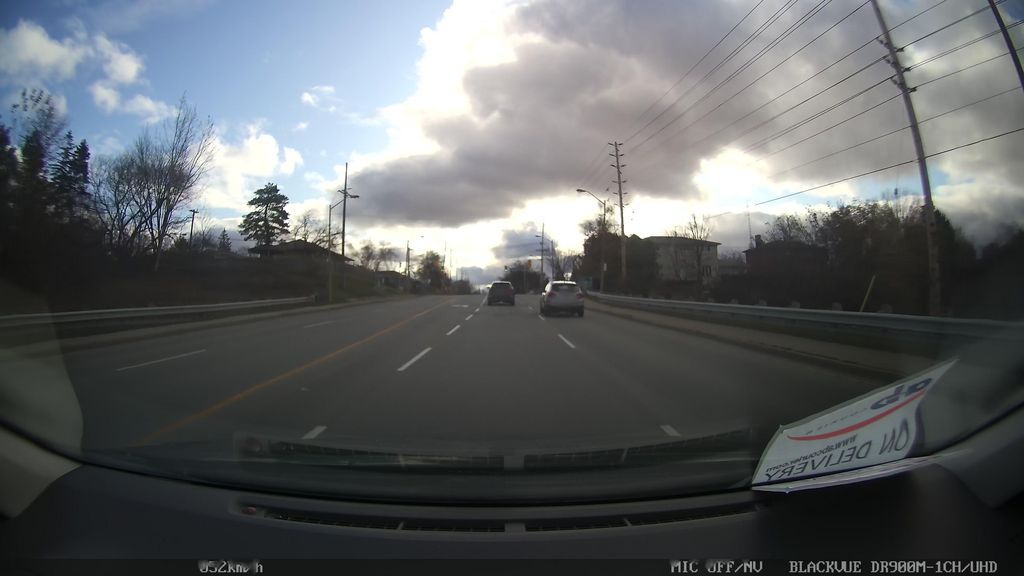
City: toronto